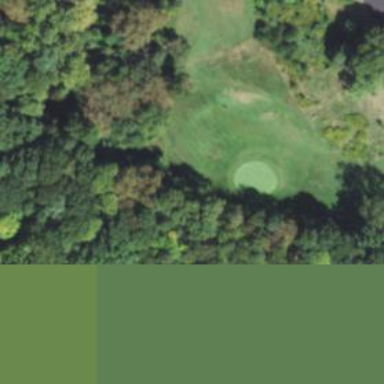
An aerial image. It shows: Golf hole.